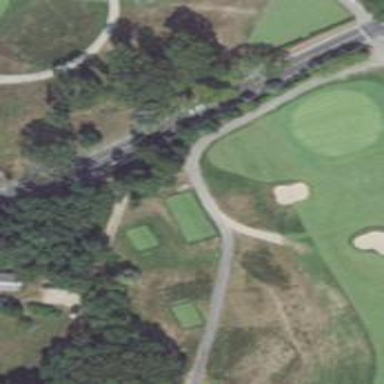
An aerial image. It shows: Path designated for golf carts.